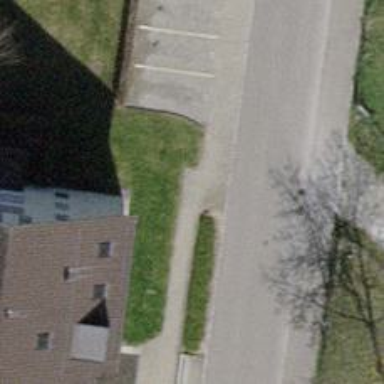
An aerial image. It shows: Sidewalk.